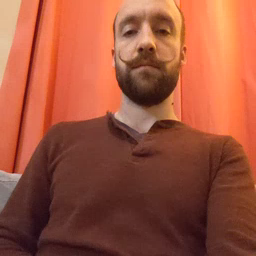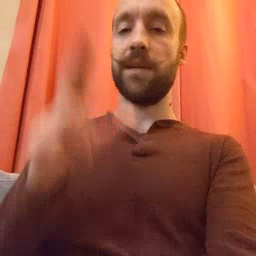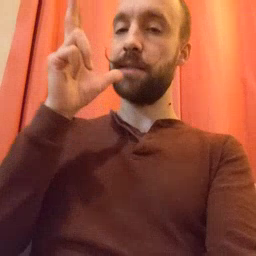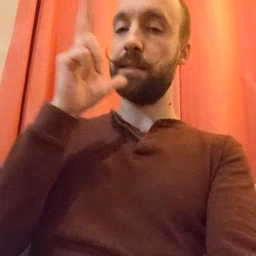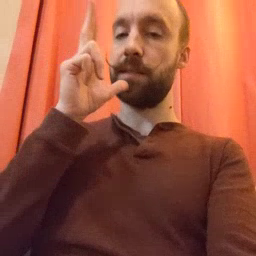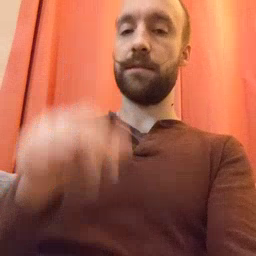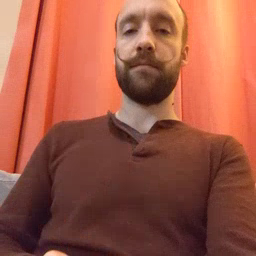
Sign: hen